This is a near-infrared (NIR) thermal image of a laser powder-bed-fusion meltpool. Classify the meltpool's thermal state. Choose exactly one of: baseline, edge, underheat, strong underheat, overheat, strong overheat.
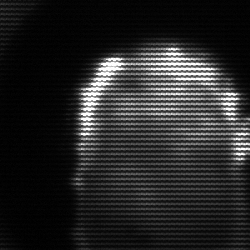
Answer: baseline